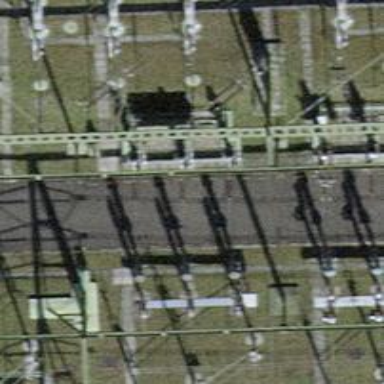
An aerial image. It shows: Insulator used in power systems.